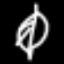
Label: leaf